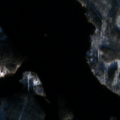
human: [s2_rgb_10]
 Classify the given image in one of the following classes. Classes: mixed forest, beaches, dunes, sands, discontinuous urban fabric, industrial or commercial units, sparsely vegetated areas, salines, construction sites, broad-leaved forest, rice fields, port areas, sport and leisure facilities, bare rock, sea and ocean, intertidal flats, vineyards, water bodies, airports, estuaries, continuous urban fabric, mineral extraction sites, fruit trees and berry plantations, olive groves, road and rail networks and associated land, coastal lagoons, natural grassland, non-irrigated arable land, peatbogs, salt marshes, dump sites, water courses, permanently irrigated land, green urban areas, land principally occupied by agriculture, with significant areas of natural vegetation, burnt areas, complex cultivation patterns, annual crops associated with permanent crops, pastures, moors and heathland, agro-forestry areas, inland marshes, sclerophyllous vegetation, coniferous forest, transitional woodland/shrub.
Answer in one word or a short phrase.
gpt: coniferous forest, mixed forest, transitional woodland/shrub, water bodies